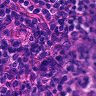
Metastatic tissue present: no